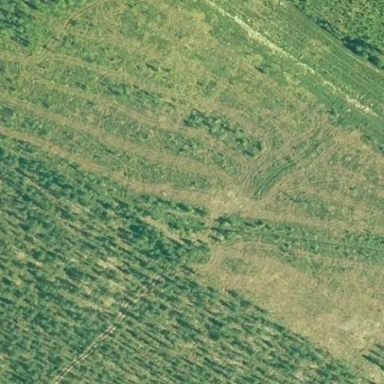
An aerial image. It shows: Clearcut area created by human activity.